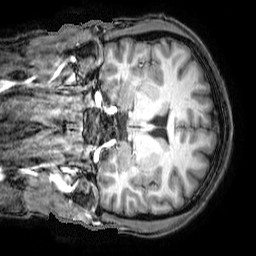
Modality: T1w
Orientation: sagittal
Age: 20
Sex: male
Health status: ill
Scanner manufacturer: philips
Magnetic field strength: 3 T
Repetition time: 8.085 s
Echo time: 3.697 s